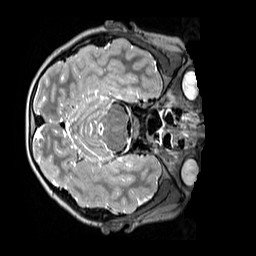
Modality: T2w
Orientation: axial
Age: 9
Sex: male
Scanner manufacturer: siemens
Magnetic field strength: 3 T
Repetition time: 3.2 s
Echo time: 0.408 s